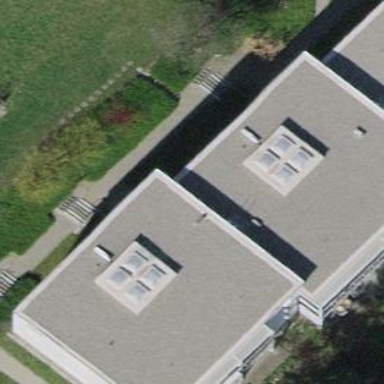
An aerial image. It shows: Apartment building with flat roof.